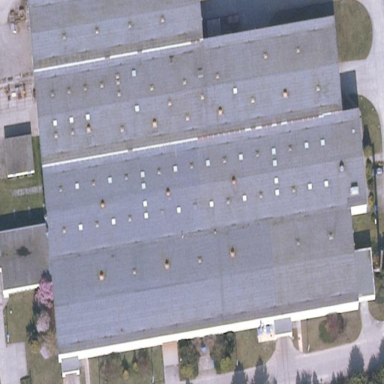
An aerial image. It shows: Industrial building.